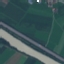
Label: River